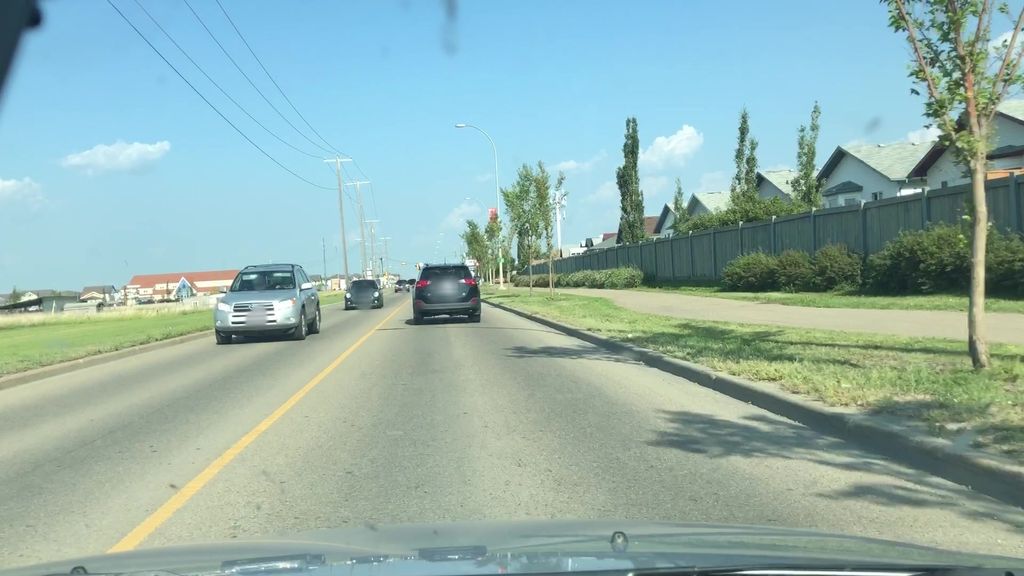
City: edmonton